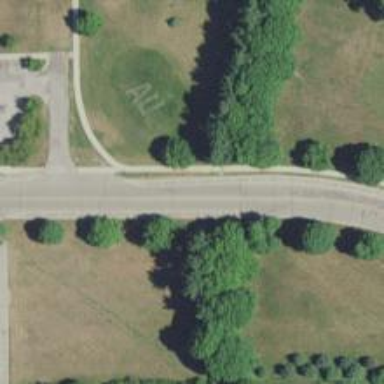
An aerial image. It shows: Disc golf tee area.